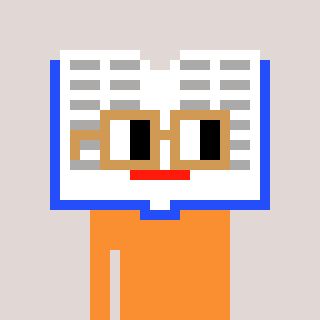
a pixel art character with square brown glasses, a dictionary-shaped head and a orange-colored body on a warm background